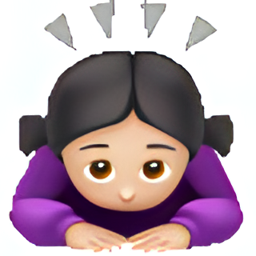
Name: woman bowing deeply type 1 2
Emoji: 🙇🏻‍♀️
Group: People & Body
Sub-group: person-gesture